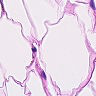
Metastatic tissue present: no